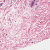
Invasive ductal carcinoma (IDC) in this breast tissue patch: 0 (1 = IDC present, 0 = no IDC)